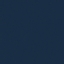
Label: SeaLake